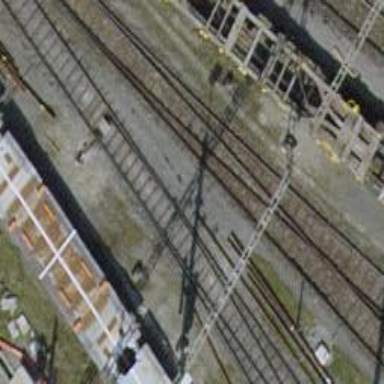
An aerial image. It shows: Railway yard with single rail track. The electrified track has contact line for power supply.